Question: '''
div.c {
width: 25px;
height: 10px;
background-color: black;
margin: 12px 0;
border-radius: 5px;
display: block;
}
'''
'''
<body>
<div class="header" ,style="display: inline">
<div class="menu">
<div class="c"></div>
<div class="c"></div>
<div class="c"></div>
</div>
<h1>GeekForGeek</h1>
'''
Here I want GeekForGeek to be in the center in the position which is marked yellow here
But it is getting displayed as shown in fig.
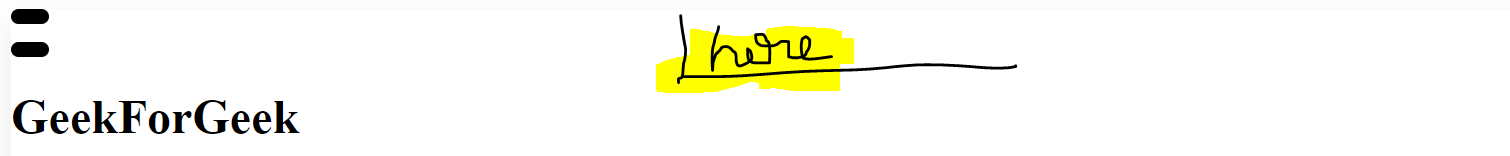
Answer: For example using a three columns layout (via display flex) on your header.
I made a demo to show the concept:
'''
div.c {
/*width: 60px;*/
width: 60px;
height: 10px;
background-color: black;
margin: 12px 0;
border-radius: 5px;
display: block;
}
.header {
display: flex;
flex-direction: row;
width: 100%;
}
.header > div {
/*border just for educational purpose.. remove it*/
border: dashed 3px gray;
flex: 33.33%;
}
.header h1{
text-align: center;
}
/*-----------------------*/
.contents{
border: dashed 3px gray;
margin-top: 1rem;
font-size: 1.5rem;
padding: 1rem;
}
.contents ol li{
margin-bottom: 1rem;
}
'''
'''
<div class="header">
<div class="menu">
<div class="c"></div>
<div class="c"></div>
<div class="c"></div>
</div>
<div>
<h1>GeekForGeek</h1>
</div>
<div>
</div>
</div>
<div class="contents">
<ol>
<li>I took the freedom to change the width of your hamburger menu selector, because it's common practice to have it more square shaped.. yours was very narrow in size;</li>
<li>The 3 columns layout grants you that the block in the middle will be perfectly centered related to the full width of the viewport;</li>
<li>The side effect is having to include the third column despite being empty;</li>
<li>The borders on header's blocks should be removed in the corresponding css rule and were added just to better show off the layout;</li>
</ol>
</div>
'''